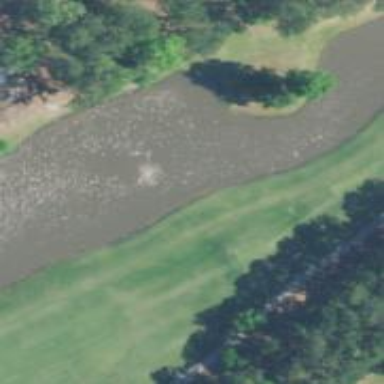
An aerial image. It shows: Water hazard on golf course. The hazard is natural water feature.